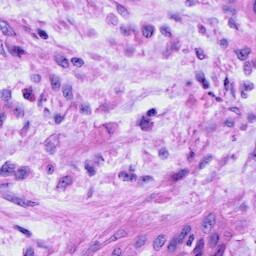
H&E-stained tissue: Cervix